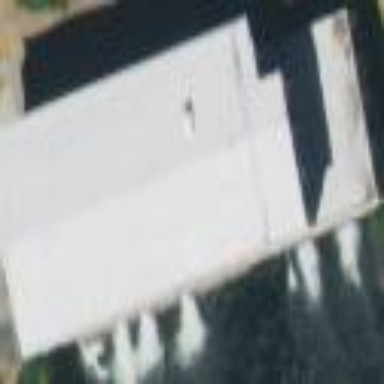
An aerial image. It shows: Building which is power plant.